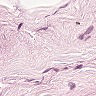
Metastatic tissue present: no